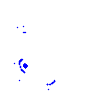
Particle: kaon